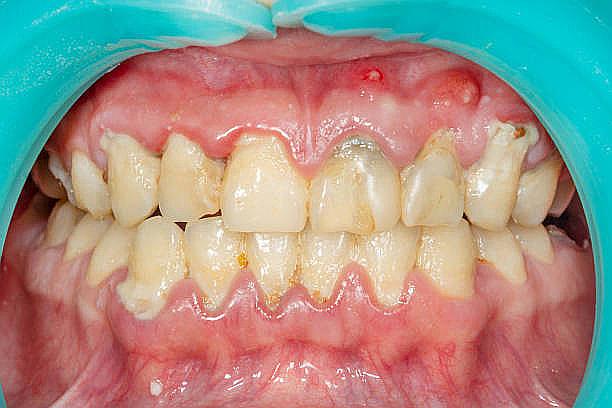
Condition: Calculus